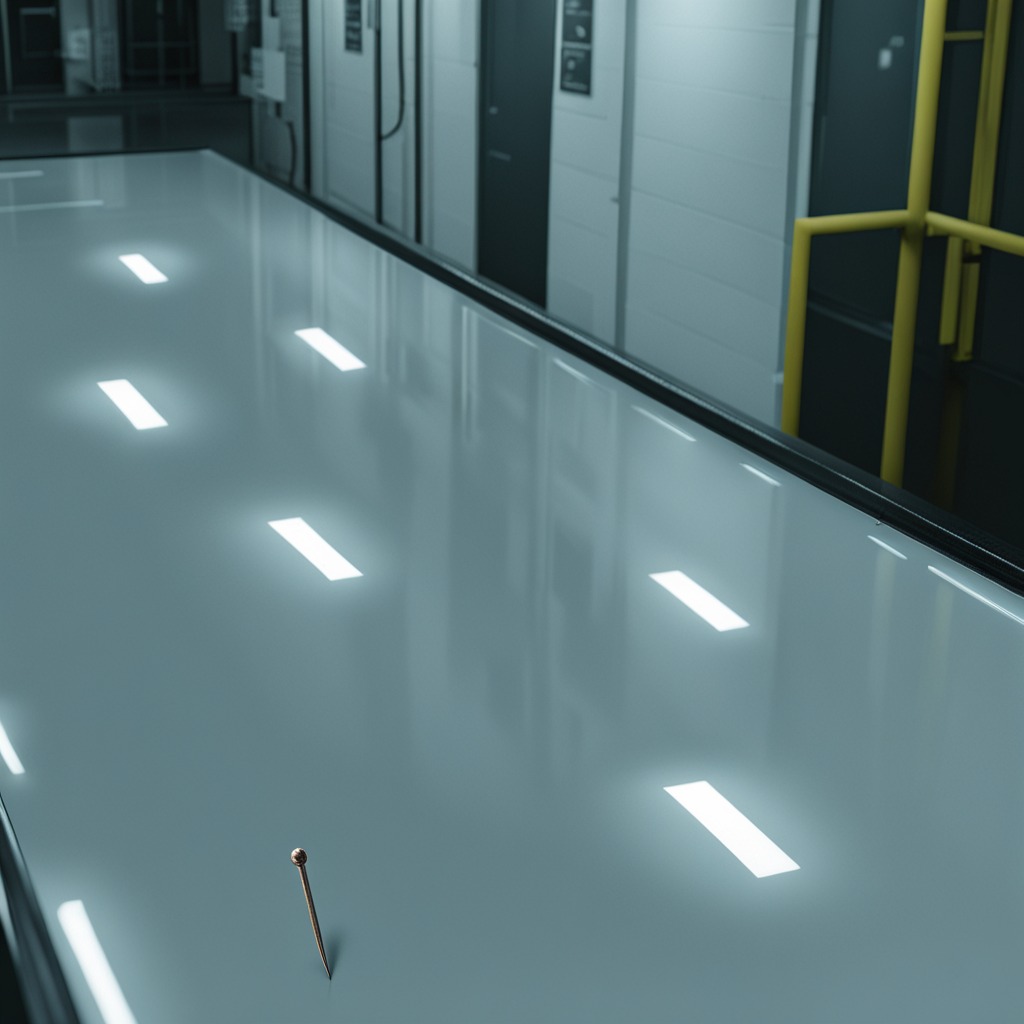
A nail is lying on a high-gloss table in a ship maintenance bay industrial lighting.